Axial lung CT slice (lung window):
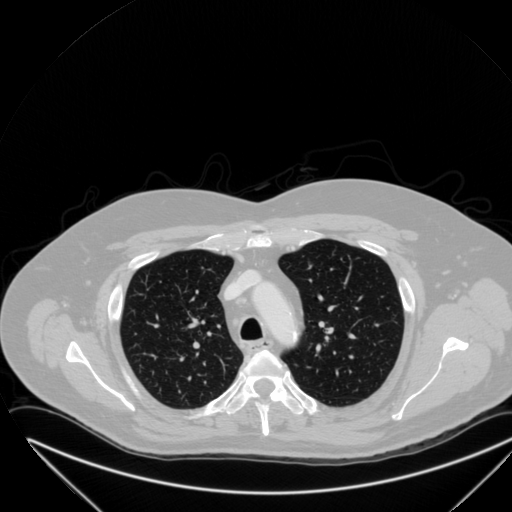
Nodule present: no